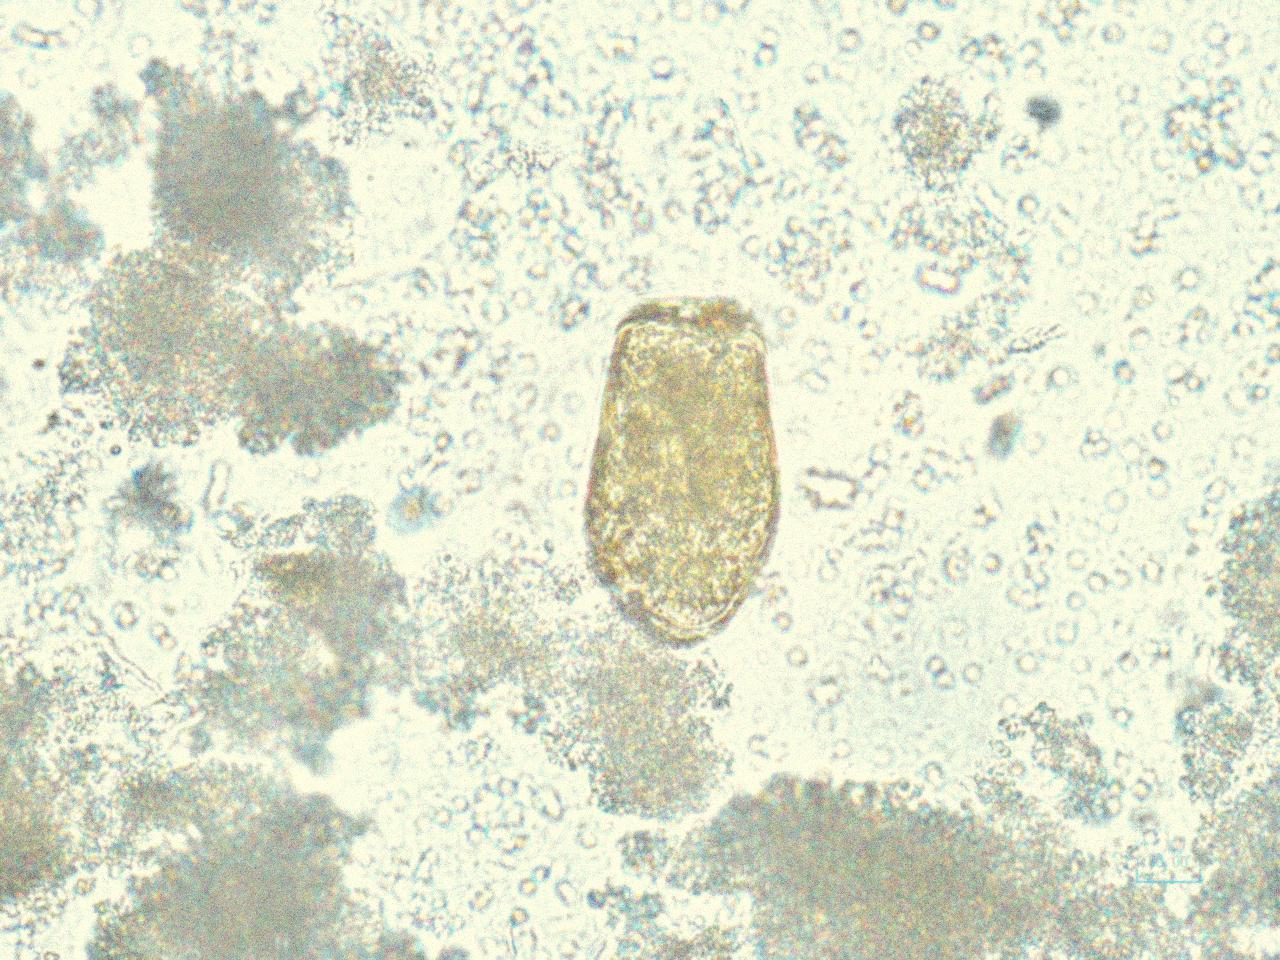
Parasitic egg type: Paragonimus spp